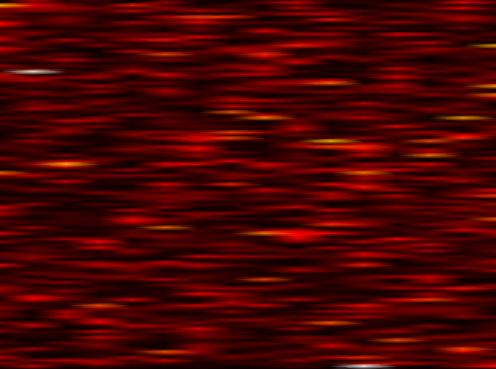
Label: FBMC